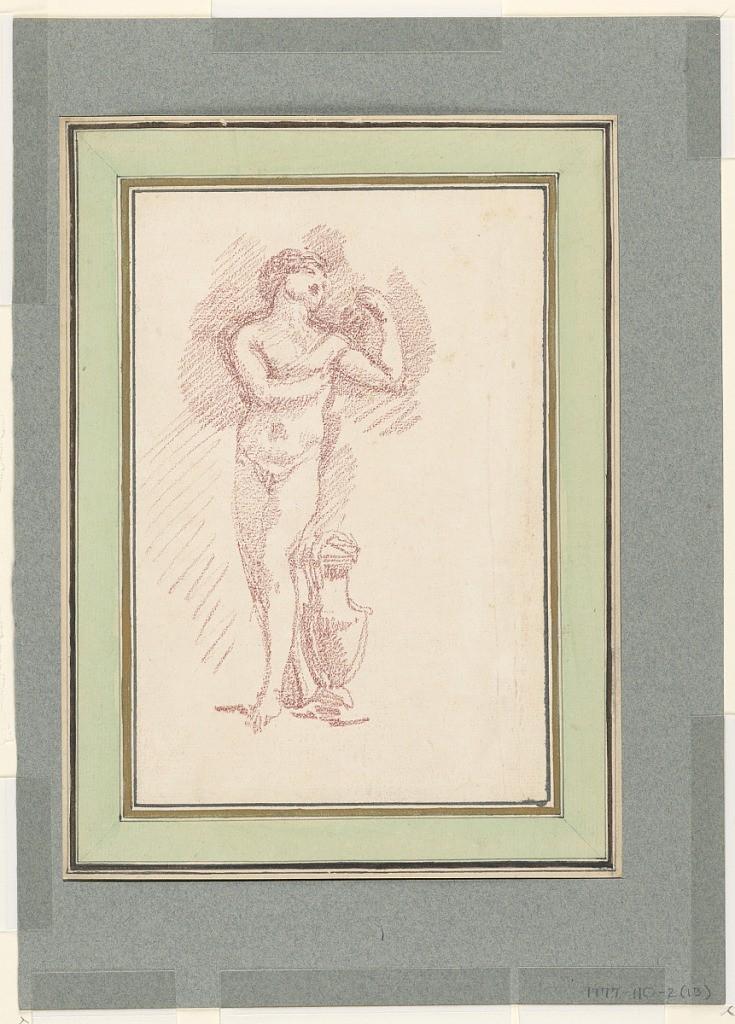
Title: The Young Archer, a sculpture attributed to Michelangelo, Plate 13 from an album "Drawings after Sculpture"
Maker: Jean-Robert Ango, French, active in Rome 1759 –1770, d. 1773
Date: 1759–72
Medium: Red chalk on off-white laid paper
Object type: Drawing
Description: Drawing of a young man facing front, standing with left leg extended, head turned back over the left shoulder. His right arm is shown reaching across his chest to the left and the left arm is reaching back to pluck arrows from a quiver on his back. A vase stands at the figure's side.